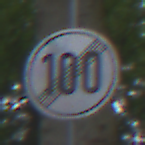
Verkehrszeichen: EndeGeschwindigkeit100
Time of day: MorningAfternoon
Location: Outdoor (Urban)
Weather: Overcast
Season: NotSpecified
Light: Natural